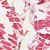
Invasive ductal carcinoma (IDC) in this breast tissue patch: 0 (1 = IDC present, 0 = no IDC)